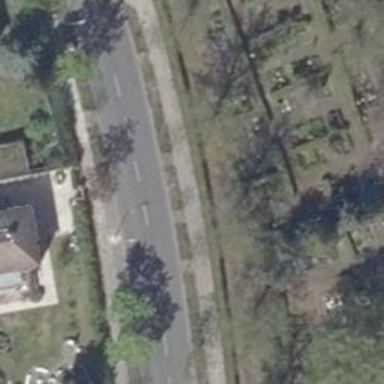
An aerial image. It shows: Beautiful avenue lined with deciduous broadleaved trees.